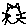
Label: cat